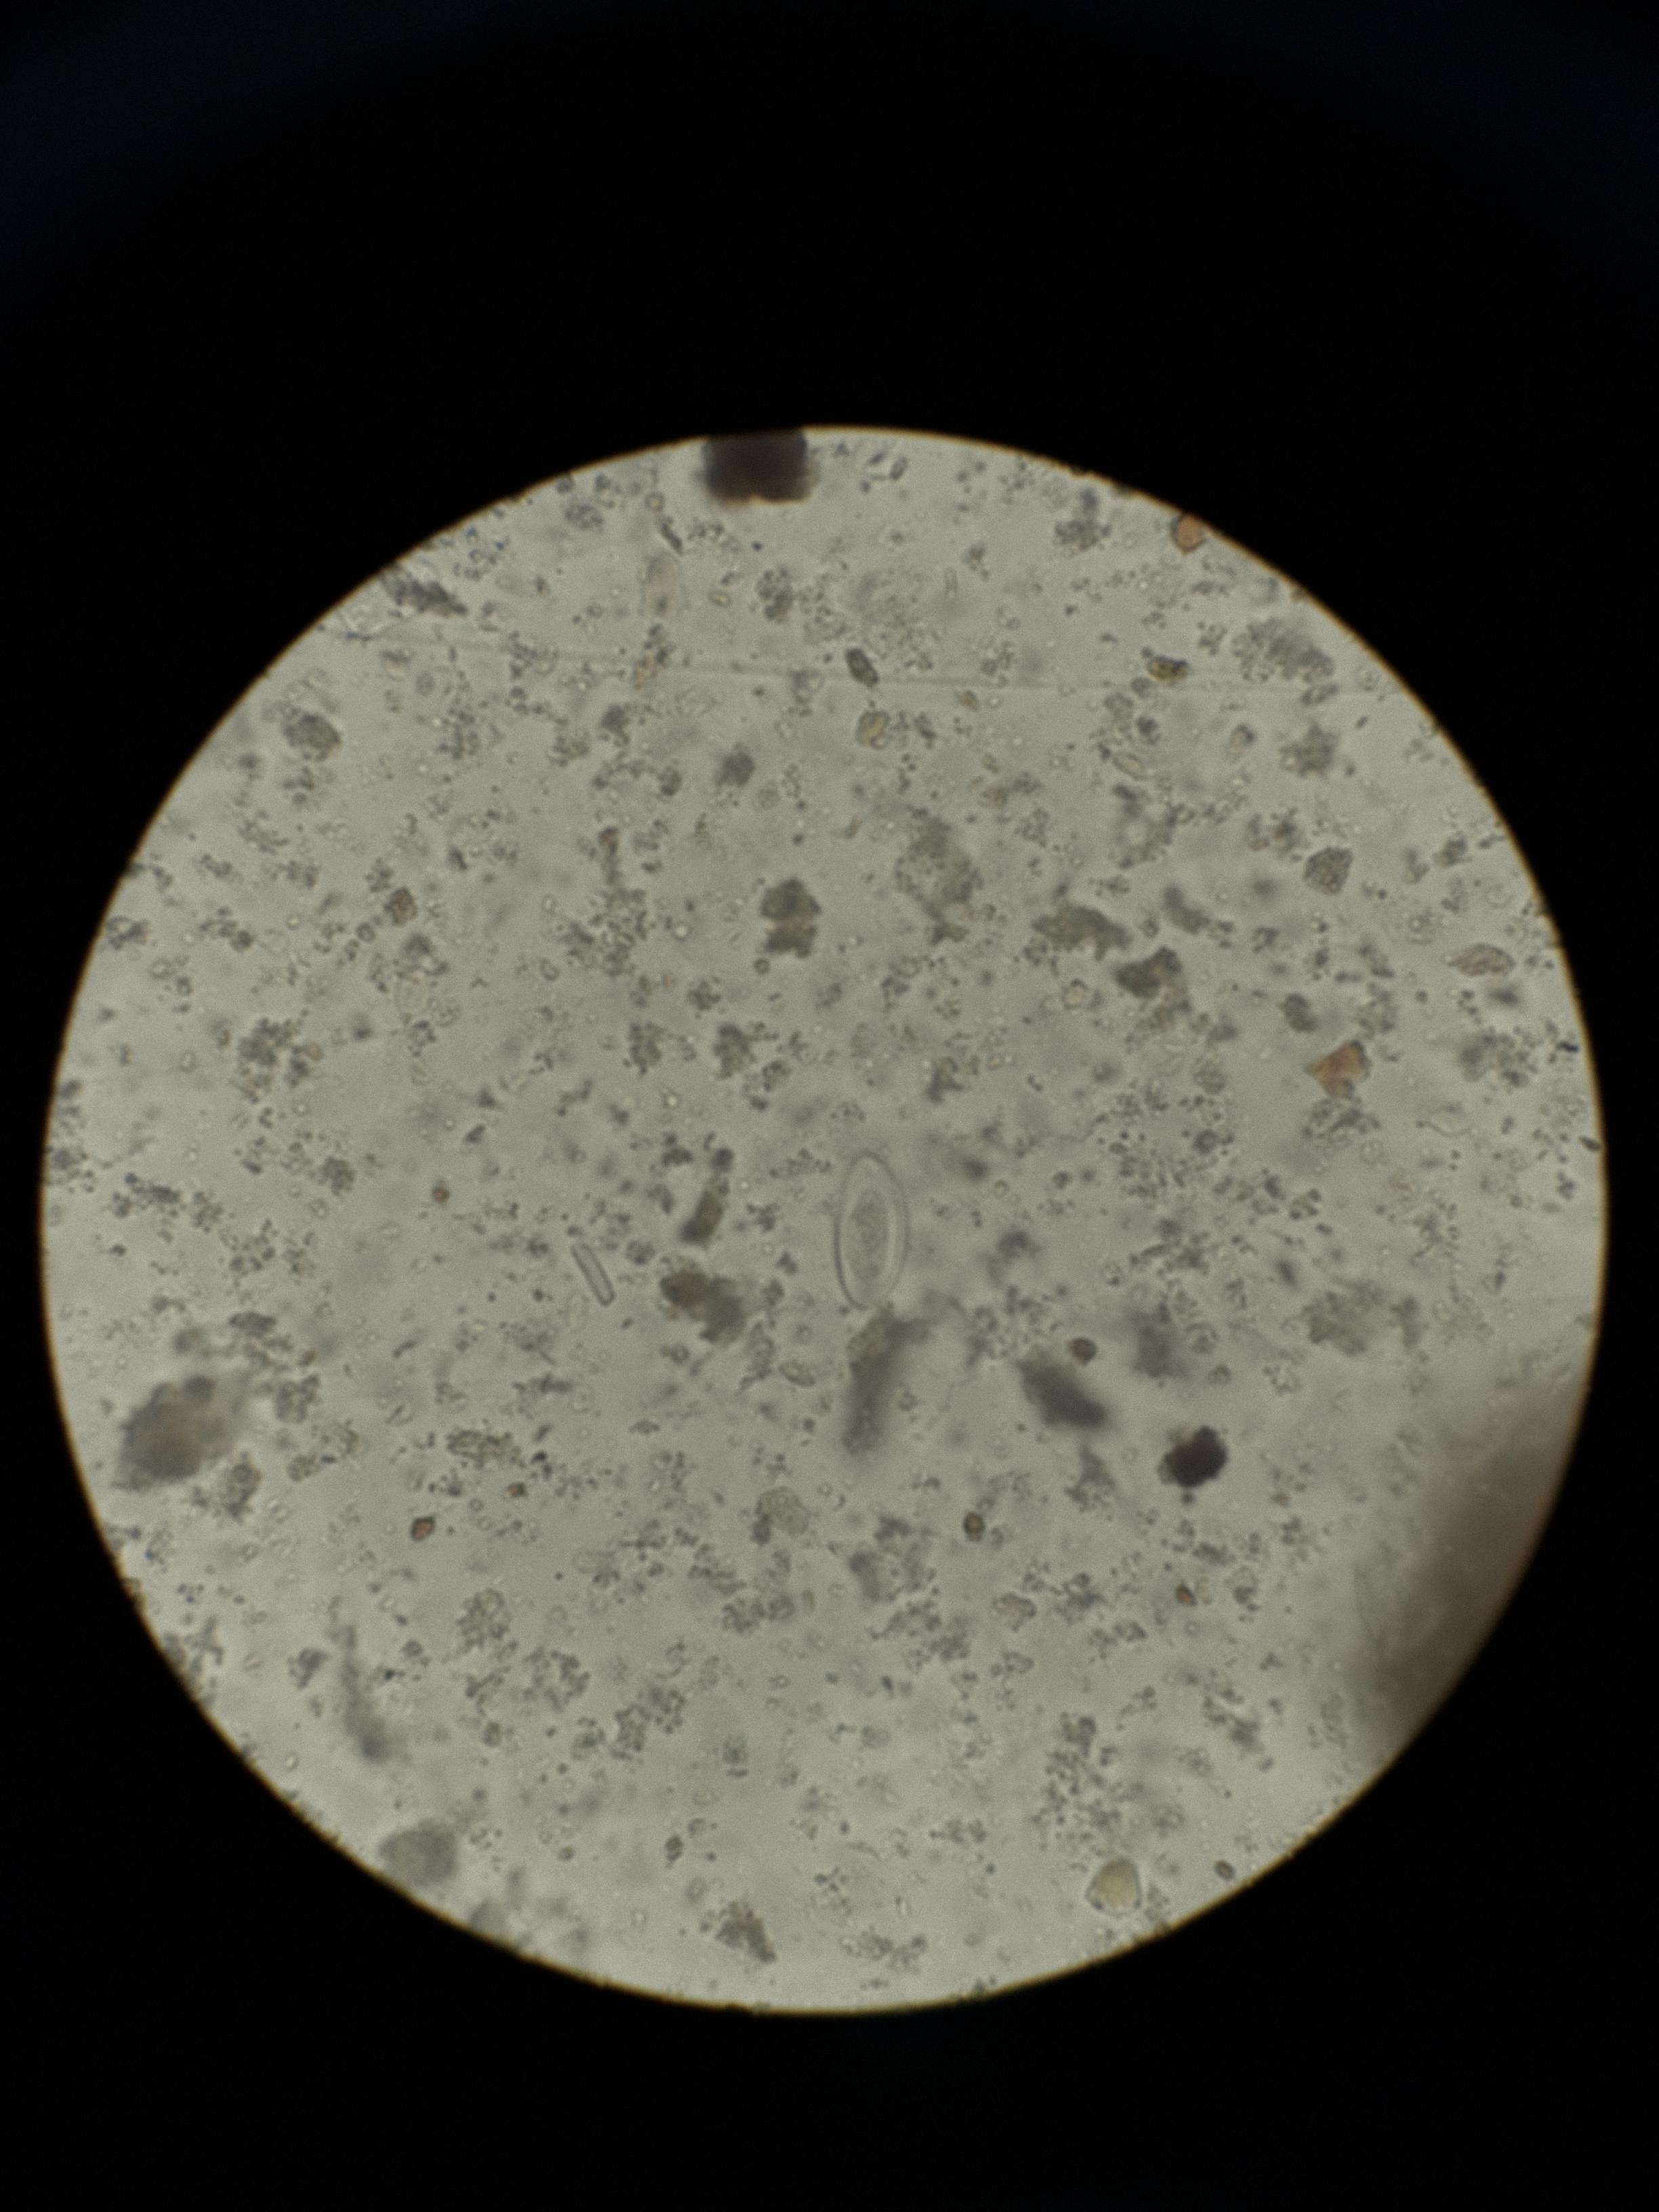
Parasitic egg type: Enterobius vermicularis